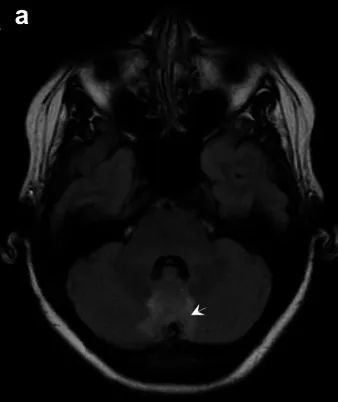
Two weeks later, (a) T2WI shows an increase in hyperintensity in two-thirds of the superior vermis and adjacent areas, indicating an increase in vasogenic edema (arrow).
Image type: radiology (mri)